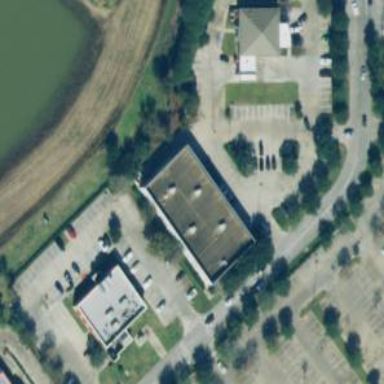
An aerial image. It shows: Building.